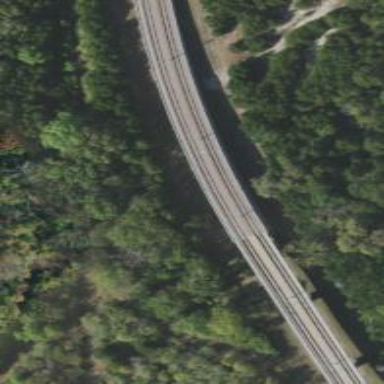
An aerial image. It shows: Bridge for light rail railway electrified with contact line.